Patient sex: M
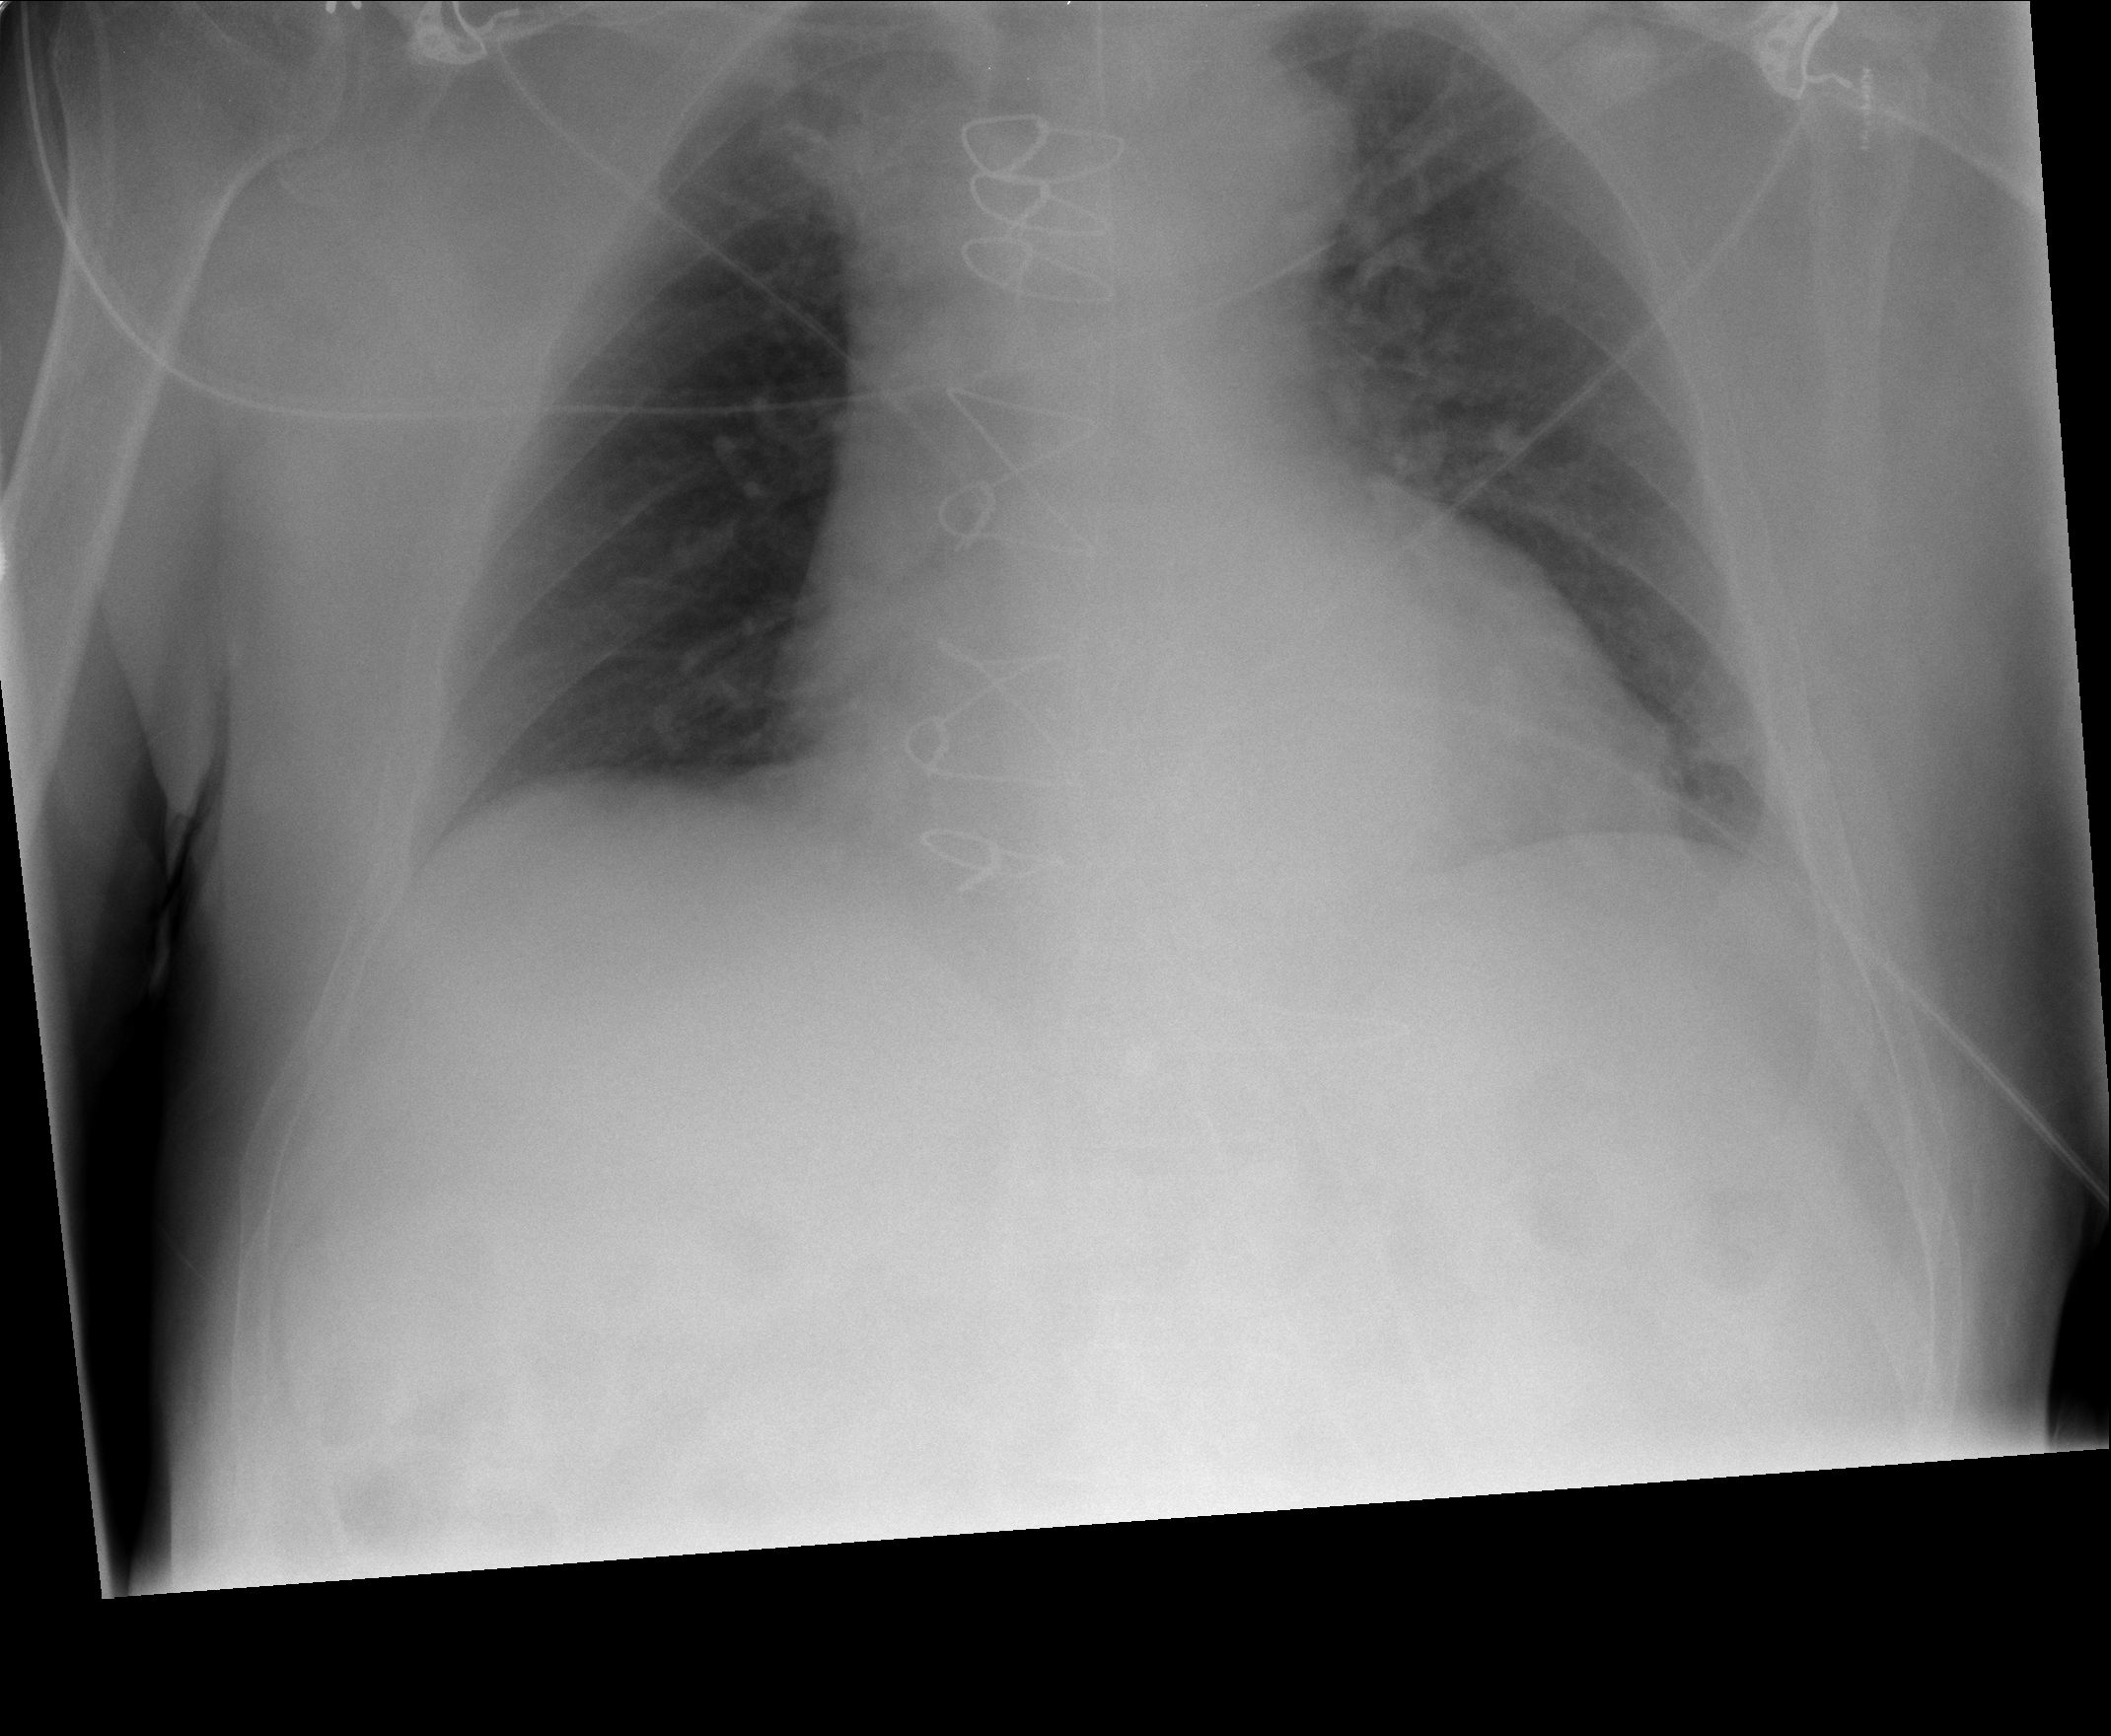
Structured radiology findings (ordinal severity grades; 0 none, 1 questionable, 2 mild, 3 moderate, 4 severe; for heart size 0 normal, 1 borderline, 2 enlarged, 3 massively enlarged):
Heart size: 0
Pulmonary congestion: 0
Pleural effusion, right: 0
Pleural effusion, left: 0
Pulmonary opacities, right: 0
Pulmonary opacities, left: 0
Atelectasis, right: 1
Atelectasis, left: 1